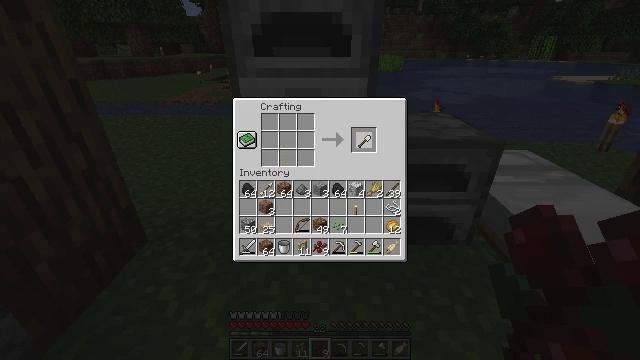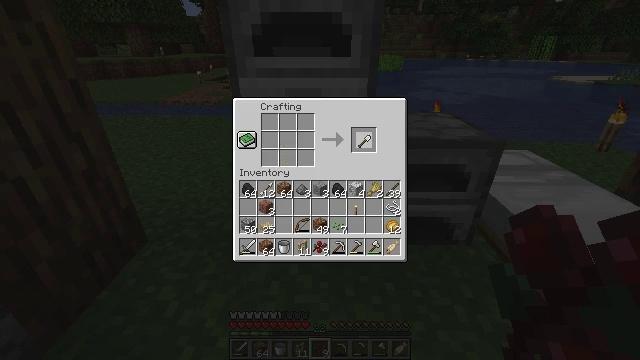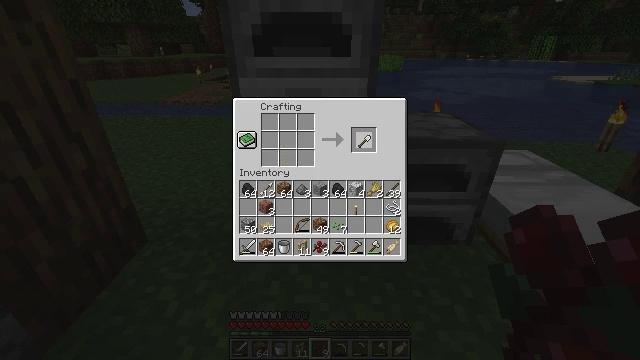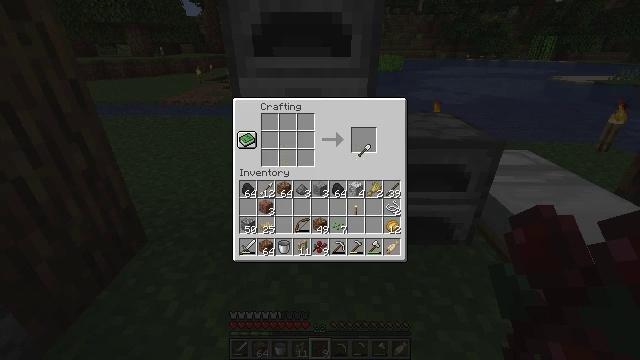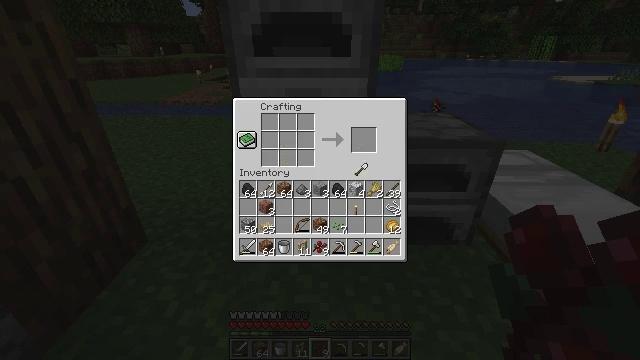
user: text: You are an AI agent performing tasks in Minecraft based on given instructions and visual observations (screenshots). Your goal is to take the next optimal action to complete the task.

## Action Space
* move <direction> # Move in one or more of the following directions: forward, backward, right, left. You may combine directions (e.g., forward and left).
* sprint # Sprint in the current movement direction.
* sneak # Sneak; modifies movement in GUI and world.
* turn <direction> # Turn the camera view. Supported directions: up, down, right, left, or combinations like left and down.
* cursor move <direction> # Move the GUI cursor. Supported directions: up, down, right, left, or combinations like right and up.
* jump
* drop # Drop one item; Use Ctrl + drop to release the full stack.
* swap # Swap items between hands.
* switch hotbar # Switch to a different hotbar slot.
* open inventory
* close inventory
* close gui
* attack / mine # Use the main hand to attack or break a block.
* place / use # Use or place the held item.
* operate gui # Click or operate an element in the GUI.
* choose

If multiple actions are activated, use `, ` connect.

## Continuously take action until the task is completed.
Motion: motion action
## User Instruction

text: Craft an iron shovel using sticks and iron.
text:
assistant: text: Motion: operate gui
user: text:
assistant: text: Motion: operate gui
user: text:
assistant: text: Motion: cursor move down
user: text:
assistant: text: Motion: cursor move down
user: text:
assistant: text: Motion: no_op